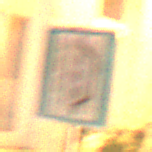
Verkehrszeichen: NothalteUndPannenbucht
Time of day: Night
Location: Outdoor (Urban)
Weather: Clear
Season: NotSpecified
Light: Artificial